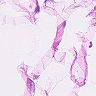
Metastatic tissue present: no